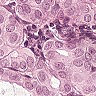
Metastatic tissue present: yes